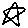
Label: star